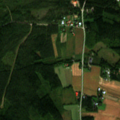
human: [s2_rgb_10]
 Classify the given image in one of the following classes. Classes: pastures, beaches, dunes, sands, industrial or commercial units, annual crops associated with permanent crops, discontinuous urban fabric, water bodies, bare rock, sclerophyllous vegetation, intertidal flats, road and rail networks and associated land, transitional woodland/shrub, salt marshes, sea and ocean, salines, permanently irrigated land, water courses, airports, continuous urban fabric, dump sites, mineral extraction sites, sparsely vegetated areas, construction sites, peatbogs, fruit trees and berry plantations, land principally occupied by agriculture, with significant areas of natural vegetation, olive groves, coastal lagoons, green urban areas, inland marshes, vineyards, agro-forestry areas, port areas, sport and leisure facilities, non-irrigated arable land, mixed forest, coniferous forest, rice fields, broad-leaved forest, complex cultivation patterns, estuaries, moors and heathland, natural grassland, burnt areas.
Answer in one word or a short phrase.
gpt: non-irrigated arable land, land principally occupied by agriculture, with significant areas of natural vegetation, coniferous forest, mixed forest